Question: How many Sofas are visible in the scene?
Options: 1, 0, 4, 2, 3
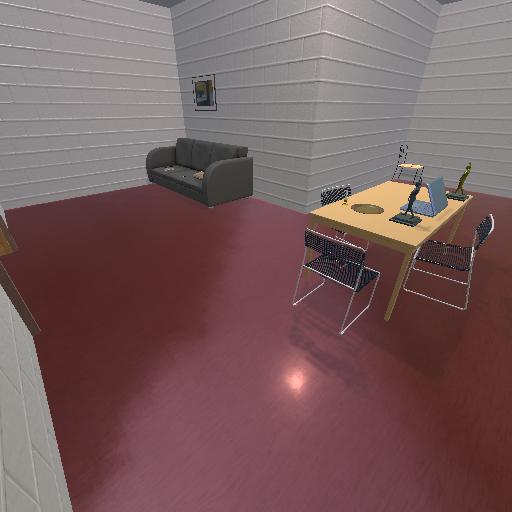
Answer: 1